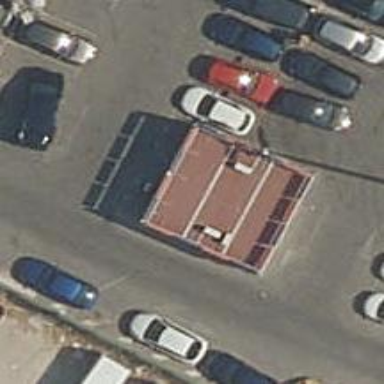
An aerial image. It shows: Car rental facility.